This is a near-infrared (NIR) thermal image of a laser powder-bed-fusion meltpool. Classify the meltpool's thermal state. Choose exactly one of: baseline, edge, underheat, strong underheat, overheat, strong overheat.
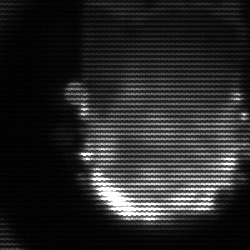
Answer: baseline